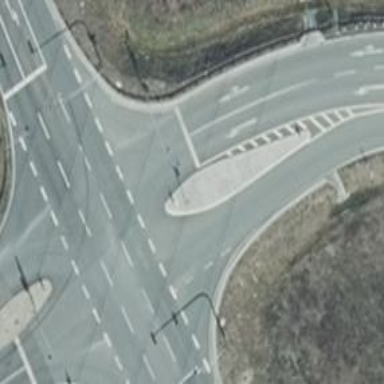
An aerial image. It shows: Road with traffic signals controlling the flow of traffic.